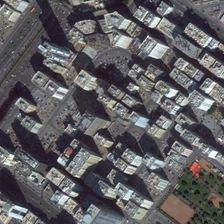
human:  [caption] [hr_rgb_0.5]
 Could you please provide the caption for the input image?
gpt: many buildings with parking lots are in a commercial area with a small park .

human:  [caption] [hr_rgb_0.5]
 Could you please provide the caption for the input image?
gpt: many buildings with parking lots are in a commercial area with a small park .

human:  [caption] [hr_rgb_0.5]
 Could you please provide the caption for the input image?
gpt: many buildings with parking lots are in a commercial area with a small park .

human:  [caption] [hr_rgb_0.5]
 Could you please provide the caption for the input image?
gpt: many buildings with parking lots are in a commercial area with a small park .

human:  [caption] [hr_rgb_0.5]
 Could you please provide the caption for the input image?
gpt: many buildings with parking lots are in a commercial area with a small park .